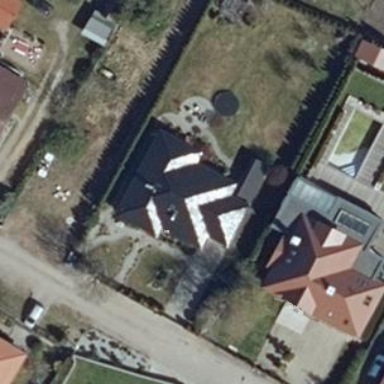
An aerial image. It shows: Residential building.